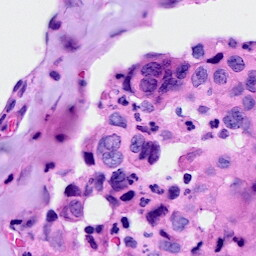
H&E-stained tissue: Breast